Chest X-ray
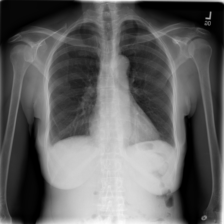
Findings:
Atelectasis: negative
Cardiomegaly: negative
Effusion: negative
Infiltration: positive
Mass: negative
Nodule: negative
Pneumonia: negative
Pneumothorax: negative
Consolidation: negative
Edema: negative
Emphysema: negative
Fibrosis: negative
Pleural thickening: negative
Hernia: negative